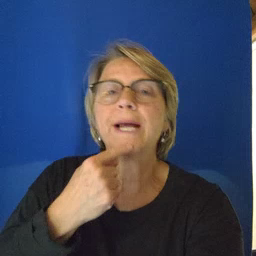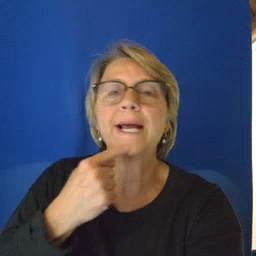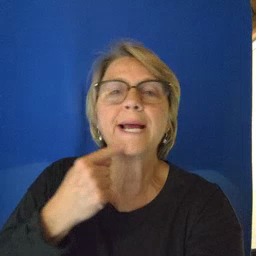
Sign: chin